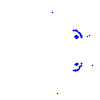
Particle: proton